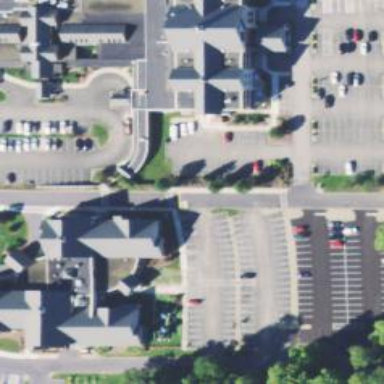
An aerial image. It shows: Parking space is available.